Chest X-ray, PA view. Patient: 31 years old, sex M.
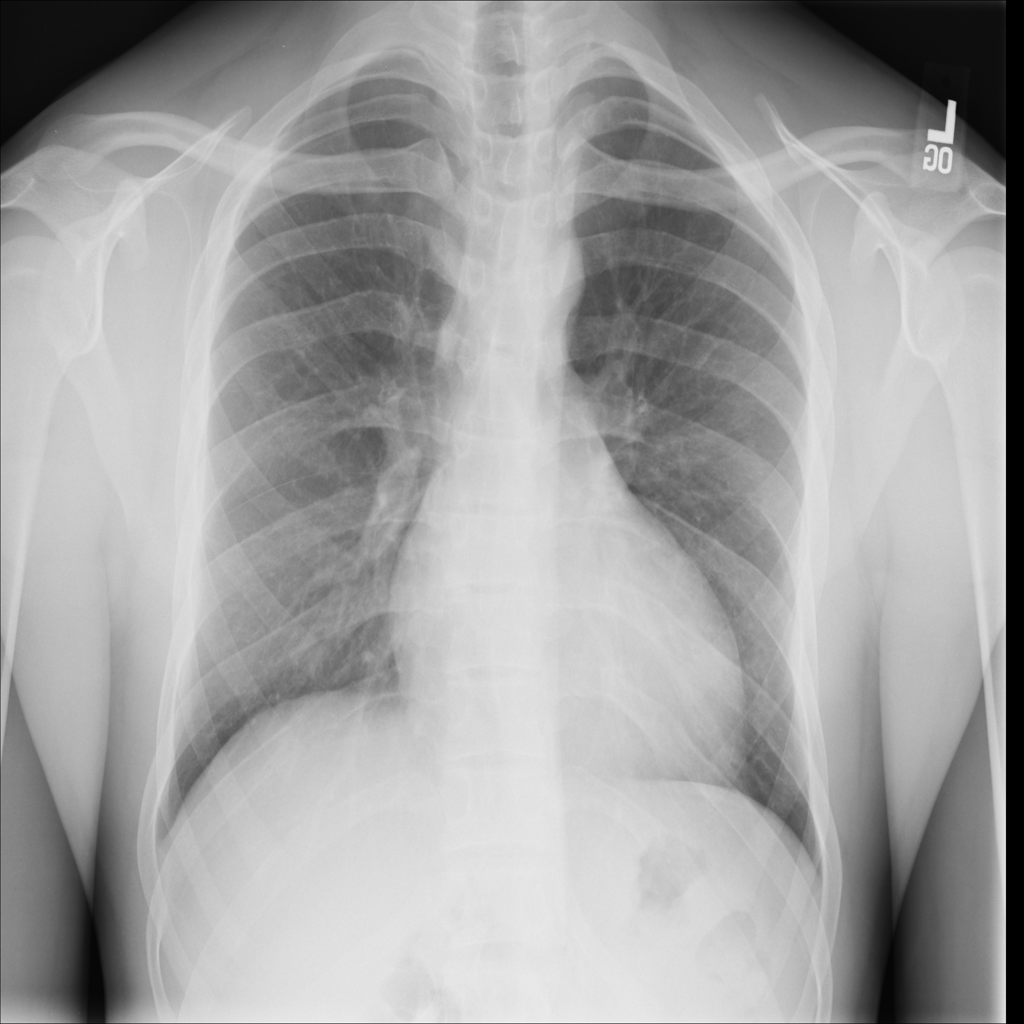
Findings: No Finding